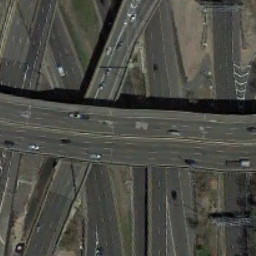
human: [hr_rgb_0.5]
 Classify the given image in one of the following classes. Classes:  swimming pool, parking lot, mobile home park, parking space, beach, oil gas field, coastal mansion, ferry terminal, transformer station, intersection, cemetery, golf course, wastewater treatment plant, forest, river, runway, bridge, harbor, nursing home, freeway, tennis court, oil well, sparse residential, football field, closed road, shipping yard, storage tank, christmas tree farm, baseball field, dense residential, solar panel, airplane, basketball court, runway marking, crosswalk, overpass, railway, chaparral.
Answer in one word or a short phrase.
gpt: overpass